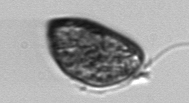
Label: Prorocentrum_micans